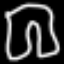
Label: pants